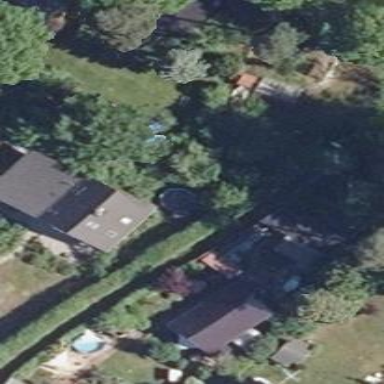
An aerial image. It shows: Simple and straightforward house.